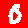
Digit: 0